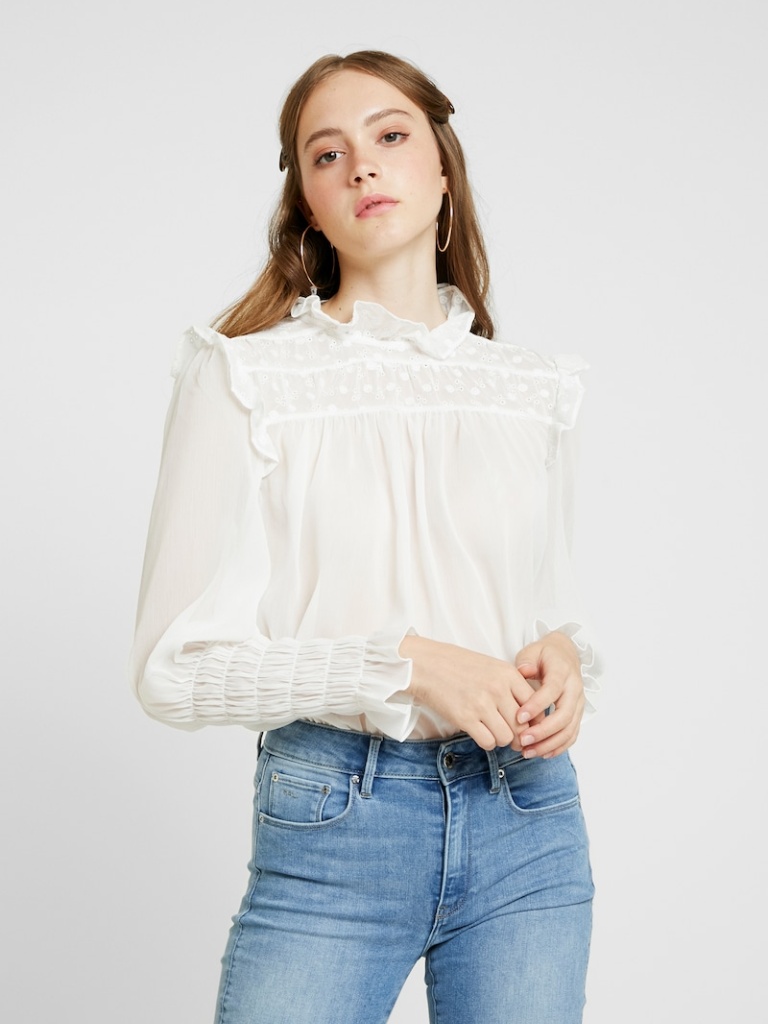
cotton loose a long-sleeved with the sleeves down hip length Fully Tucked in high blouse